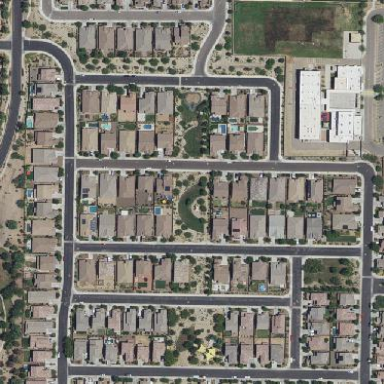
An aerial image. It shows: Residential neighbourhood.